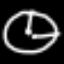
Label: clock